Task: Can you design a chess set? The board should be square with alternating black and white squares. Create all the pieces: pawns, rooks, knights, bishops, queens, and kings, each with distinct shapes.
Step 5388:
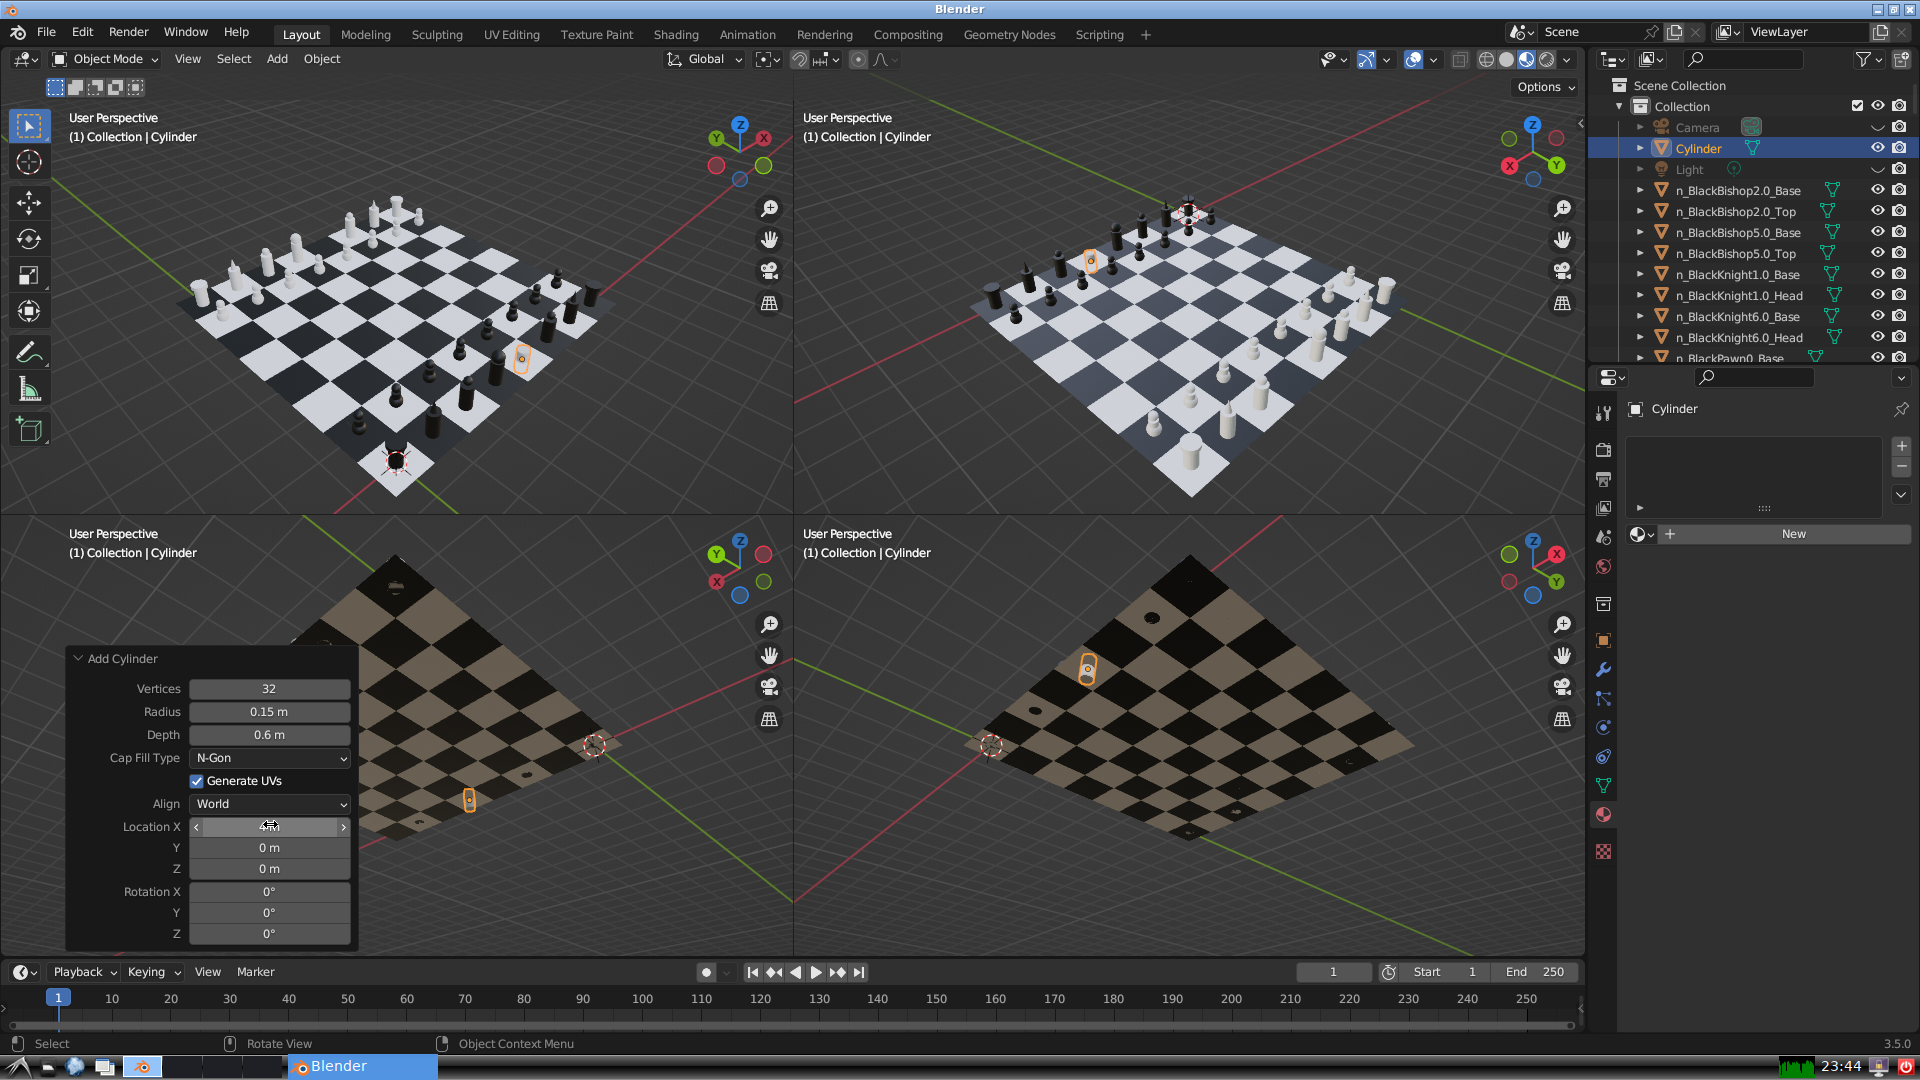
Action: {"mouse_move": [270, 844]}